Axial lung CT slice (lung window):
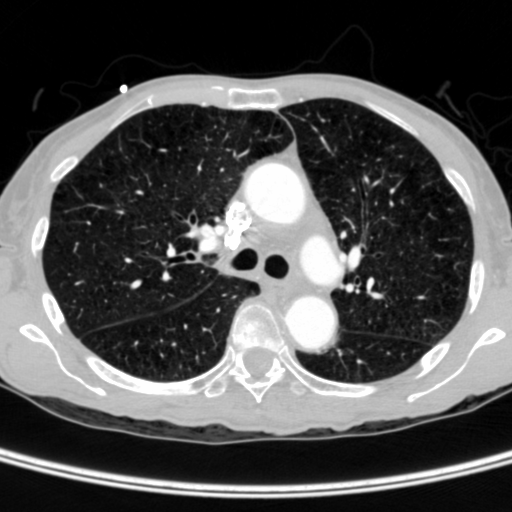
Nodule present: no